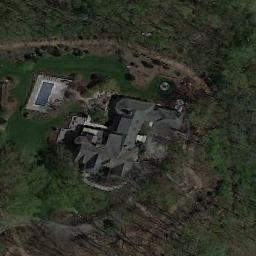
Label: sparse_residential